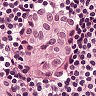
Metastatic tissue present: yes